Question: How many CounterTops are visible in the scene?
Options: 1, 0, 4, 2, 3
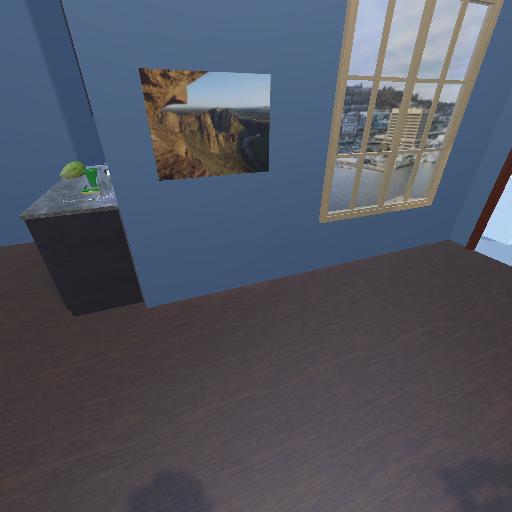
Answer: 1